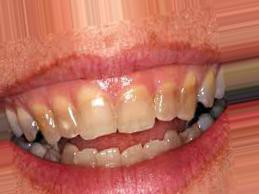
Condition: Tooth Discoloration